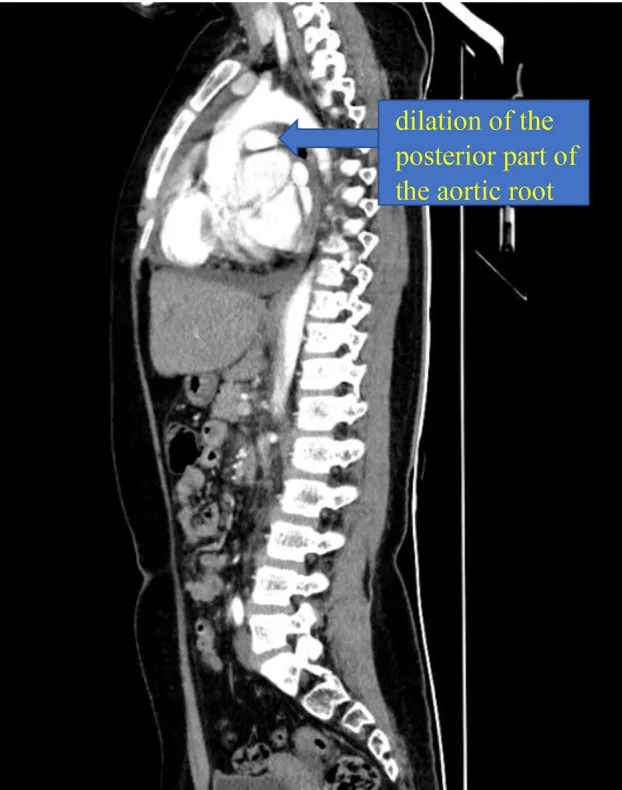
Computed tomography (CT).
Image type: radiology (ct)